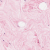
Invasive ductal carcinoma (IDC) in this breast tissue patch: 0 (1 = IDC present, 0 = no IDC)